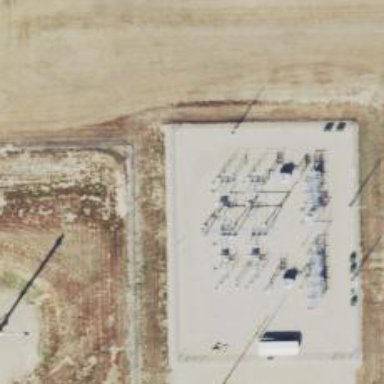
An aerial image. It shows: Switch used for power control.